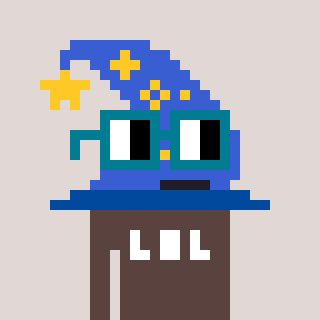
a pixel art character with square dark green glasses, a wizard hat-shaped head and a darkbrown-colored body on a warm background